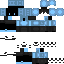
A male skeleton skin with dark skin, wearing brown helmet dressed in a blue armor chest and black pants, featuring a closed mouth.